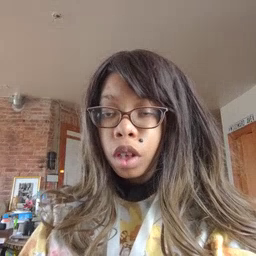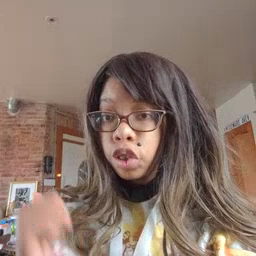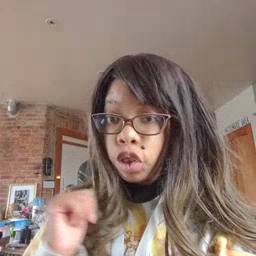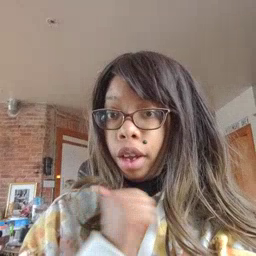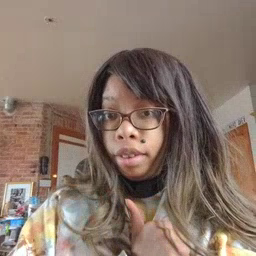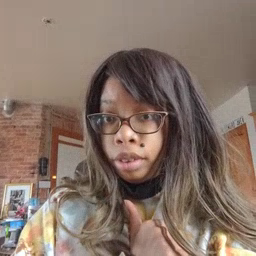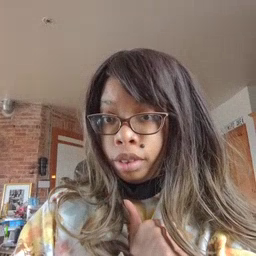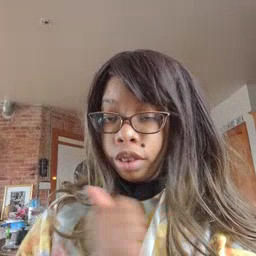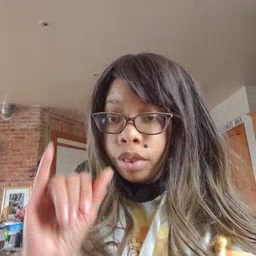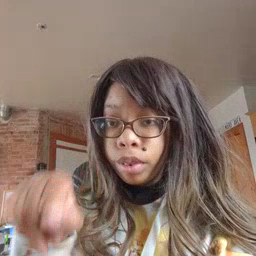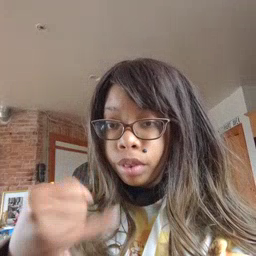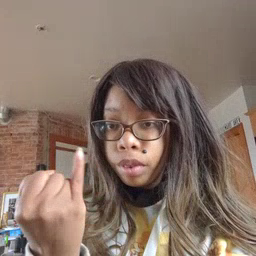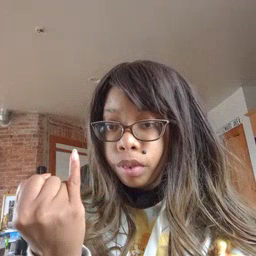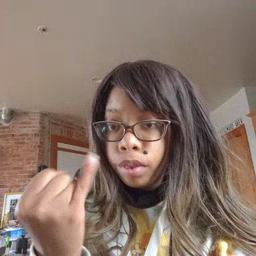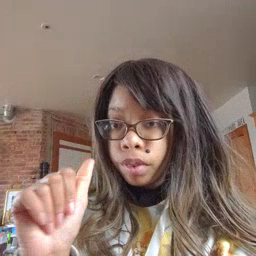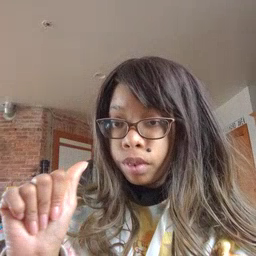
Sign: jacket